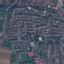
Land use / land cover class: Residential